Interaction volume radius: 5 \u00c5
Interaction volume height: 40 \u00c5
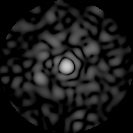
Disorder parameter: 0.8576